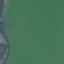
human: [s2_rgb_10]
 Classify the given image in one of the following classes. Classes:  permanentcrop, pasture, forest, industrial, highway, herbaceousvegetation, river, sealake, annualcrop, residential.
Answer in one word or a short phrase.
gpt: SeaLake